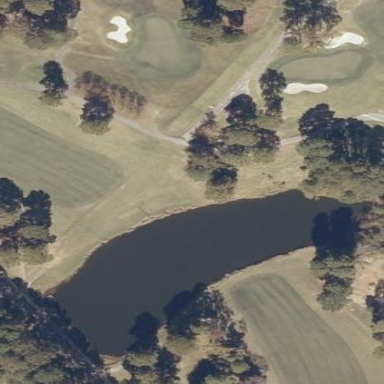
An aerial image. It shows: Water hazard in golf course. The hazard is natural water feature.